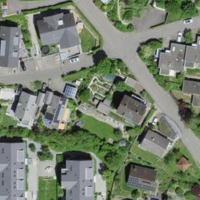
EUNIS habitat code: 54
Species observed at this site:
Geranium sanguineum